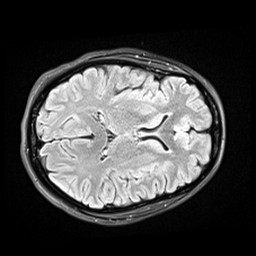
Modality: FLAIR
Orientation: axial
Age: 33
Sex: female
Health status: healthy
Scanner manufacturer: siemens
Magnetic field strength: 3 T
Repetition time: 9 s
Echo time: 0.088 s